Question:
Hey Guys,
Anyone have any idea why I'm getting the warning pictured in the attached image?
Right above the code in question is a comment from the code I got from "More iPhone 3 Development" which is an Apress book. The author trying to tell me something about typecasting to quiet the warning but I don't know how.
> "warning: type 'id
' does not
conform to the
'UITabBarControllerDelegate' protocol"
I'm not using a tab bar or it's delegate anywhere in my app.
I get the same warning in both places where I use:
'''
AV_MonitorAppDelegate *appDelegate = [[UIApplication sharedApplication] delegate];
'''
to get a pointer to my app delegate.
Thanks.
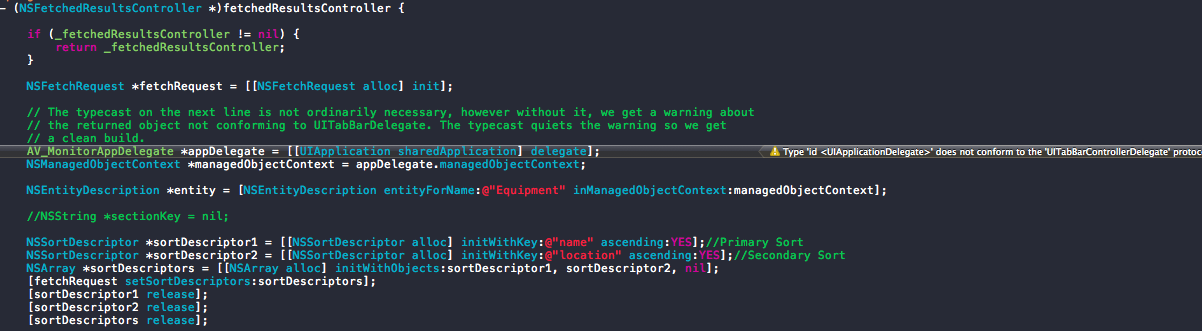
Answer: Try casting it to the appropriate type before the assignment,
'''
AV_MonitorAppDelegate *appDelegate = (AV_MonitorAppDelegate *)[[UIApplication sharedApplication] delegate];
'''